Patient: sex M, age 73
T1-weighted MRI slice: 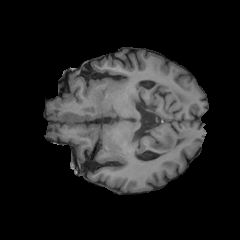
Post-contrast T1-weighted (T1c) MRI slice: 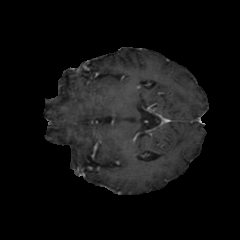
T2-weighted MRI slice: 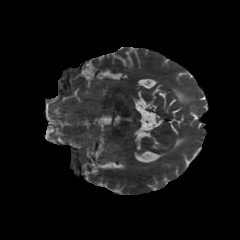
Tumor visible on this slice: yes
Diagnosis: Glioblastoma, IDH-wildtype
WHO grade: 4